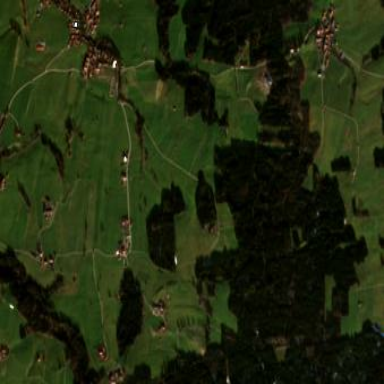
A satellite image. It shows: Agricultural meadow.